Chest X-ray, PA view. Patient: 52 years old, sex F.
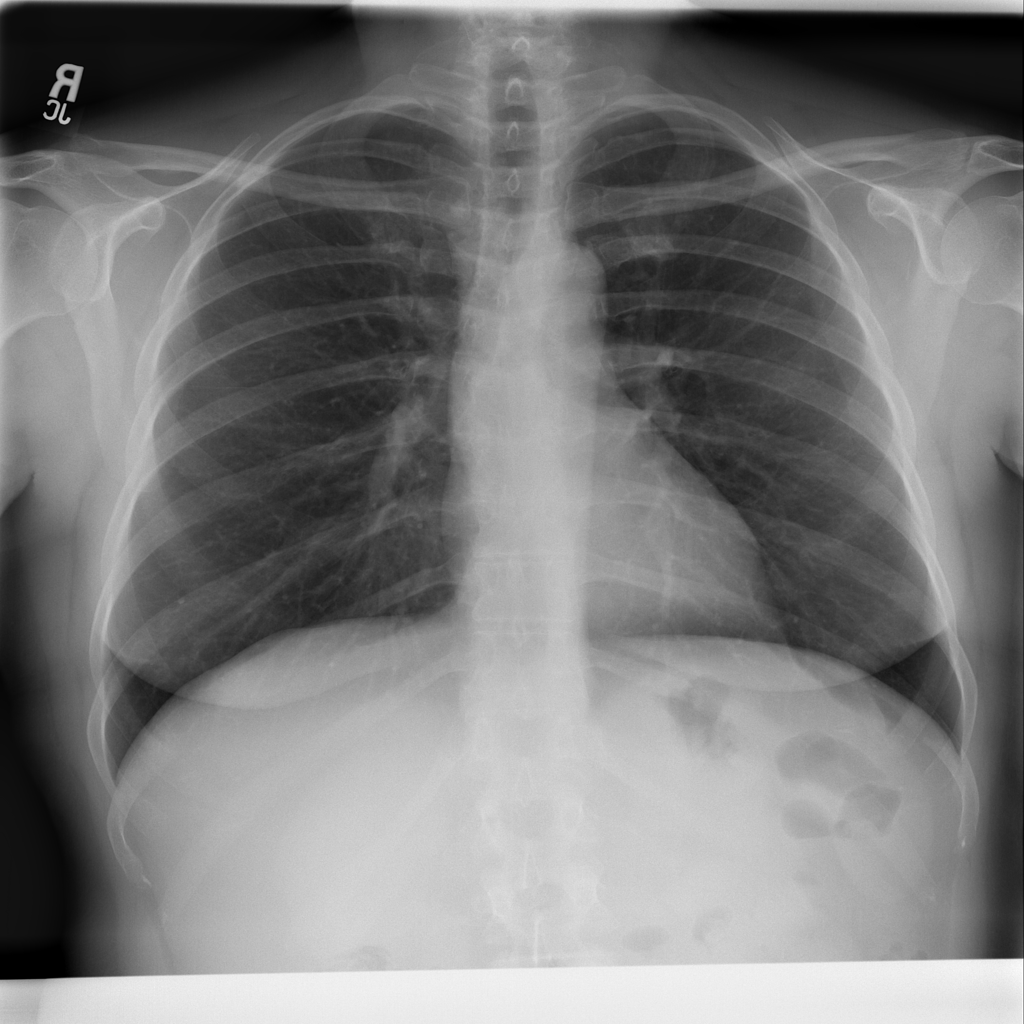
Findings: No Finding